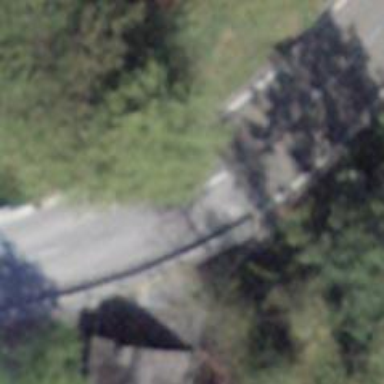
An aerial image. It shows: Tertiary road with asphalt surface.